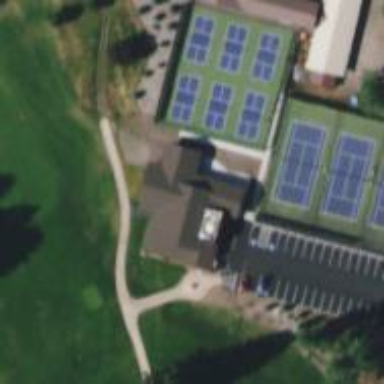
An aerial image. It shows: Clubhouse for golf.